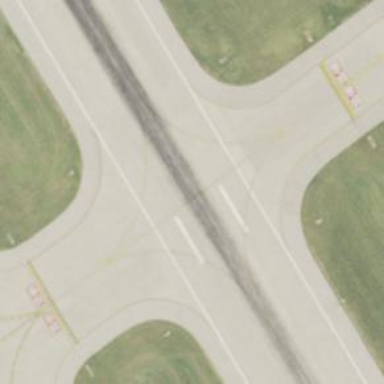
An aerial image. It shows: Image of taxiway at airport.